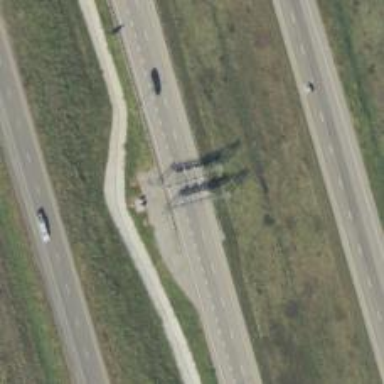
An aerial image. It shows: Toll gantry on the road.